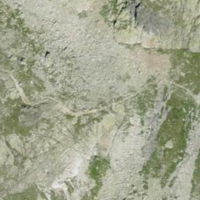
EUNIS habitat code: 48
Species observed at this site:
Crepis aurea